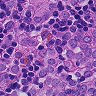
Metastatic tissue present: yes